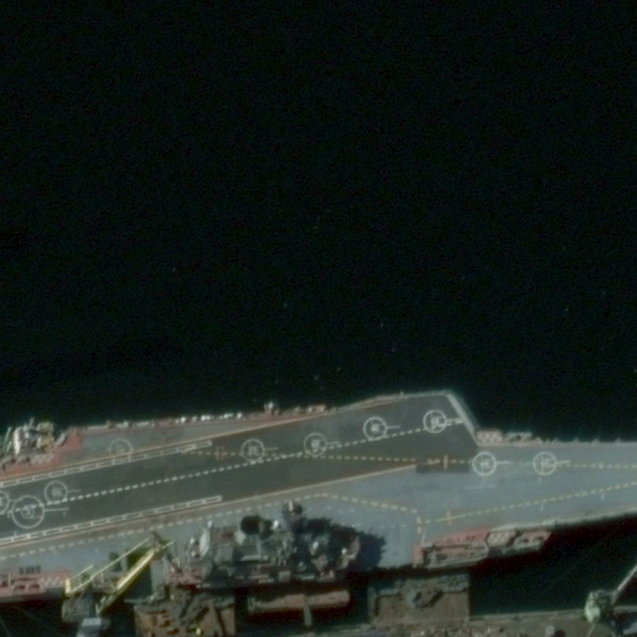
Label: aircraft_carrier